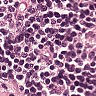
Metastatic tissue present: no